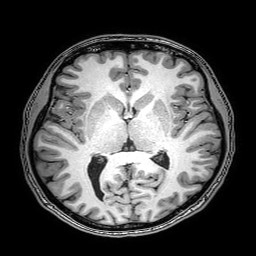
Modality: T1w
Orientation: coronal
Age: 23
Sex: male
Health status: healthy